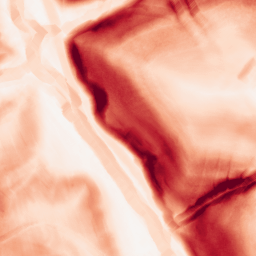
Category: morphological
Decomposition family: morphological_gradient
Decomposition parameters: size: 7
shape: diamond
Upsampling method: quartic
Upsampling parameters: scale: 4
Upsampling scale: 4